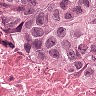
Metastatic tissue present: yes